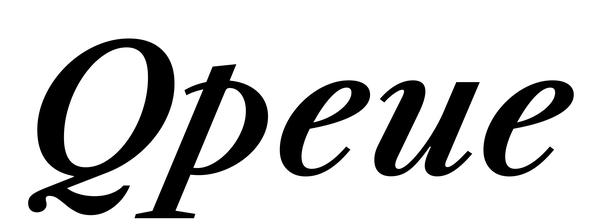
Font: LibreCaslonText-Italic_SemiBold_Italic